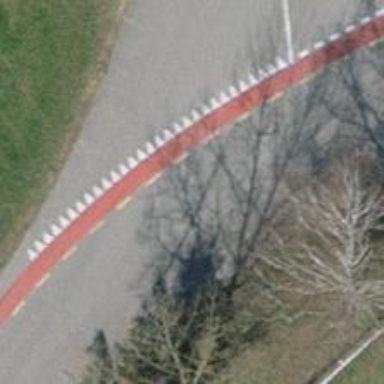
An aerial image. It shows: Unclassified road with asphalt surface and designated cycle lane.